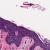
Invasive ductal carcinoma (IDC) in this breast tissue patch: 0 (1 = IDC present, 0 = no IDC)